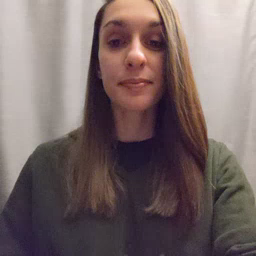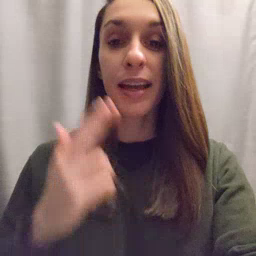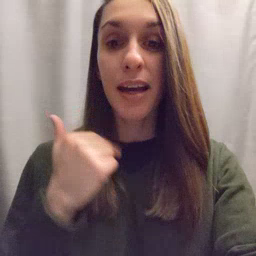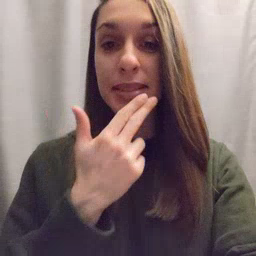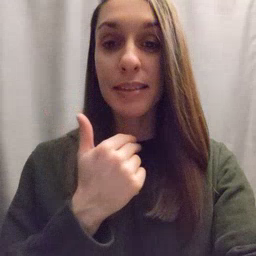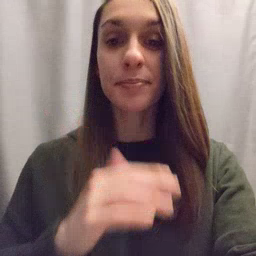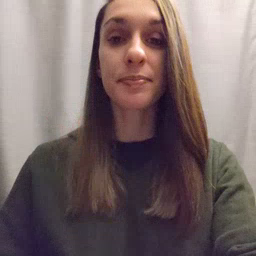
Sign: napkin